Question: I'm building an iOS app that I want to interact with the Native maps application that comes on iPhone & iPad. No maps application seems to be installed on either of the simulators.
How can I test this functionality on the iOS simulator?
---
When I let Google Maps website take over with the following url
<URL>
This happens

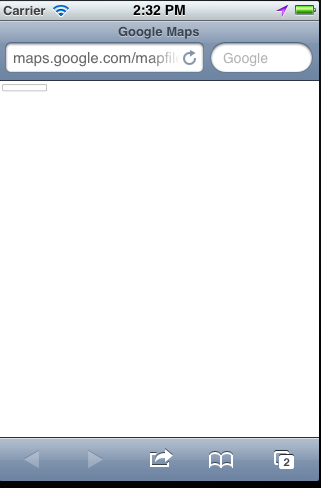
Answer: As the <URL> used to say:
> If the Maps application is not installed on the device, opening a map URL forwards the request to the Google Maps website.
So you test this in the simulator, but it will open in Safari instead.